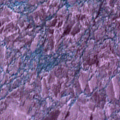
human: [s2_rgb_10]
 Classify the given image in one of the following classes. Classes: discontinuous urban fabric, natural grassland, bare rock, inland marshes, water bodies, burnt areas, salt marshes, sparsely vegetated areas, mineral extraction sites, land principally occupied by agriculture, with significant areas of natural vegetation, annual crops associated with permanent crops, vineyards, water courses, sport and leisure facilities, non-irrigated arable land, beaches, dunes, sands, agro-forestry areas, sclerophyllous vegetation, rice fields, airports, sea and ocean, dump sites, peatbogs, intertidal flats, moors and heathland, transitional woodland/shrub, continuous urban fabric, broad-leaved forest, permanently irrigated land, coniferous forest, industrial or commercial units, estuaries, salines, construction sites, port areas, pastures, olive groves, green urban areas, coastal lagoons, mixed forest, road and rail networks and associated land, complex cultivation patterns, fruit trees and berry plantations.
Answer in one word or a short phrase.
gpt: sea and ocean